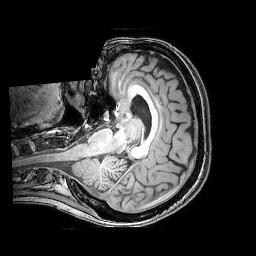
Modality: T1w
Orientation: axial
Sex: female
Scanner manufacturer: philips
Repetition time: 0.008189 s
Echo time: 0.00377 s